Aerial crown-view tile of a tropical tree (Barro Colorado Island, Panama), acquired 20250915:
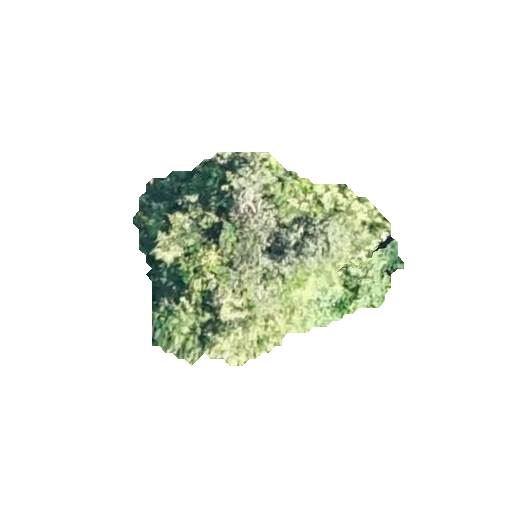
Species: Cordia alliodora
GBIF accepted scientific name: Cordia alliodora
Crown area: 57.696 m²